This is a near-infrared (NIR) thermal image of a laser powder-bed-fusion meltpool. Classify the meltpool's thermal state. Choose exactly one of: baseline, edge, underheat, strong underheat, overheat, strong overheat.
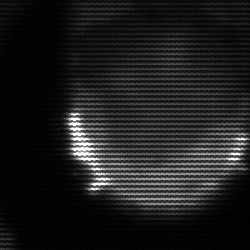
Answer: edge